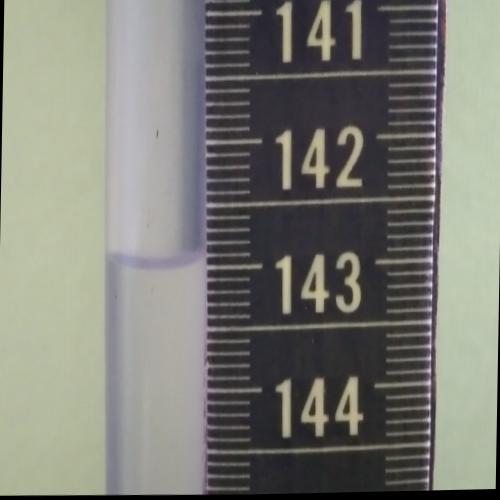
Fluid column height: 143.0 cm